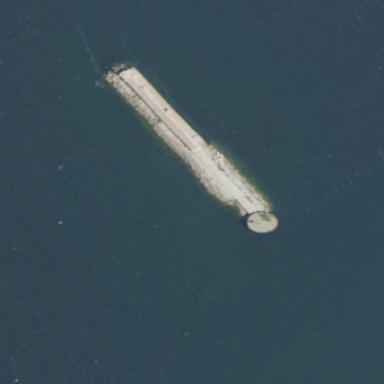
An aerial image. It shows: Breakwater structure.